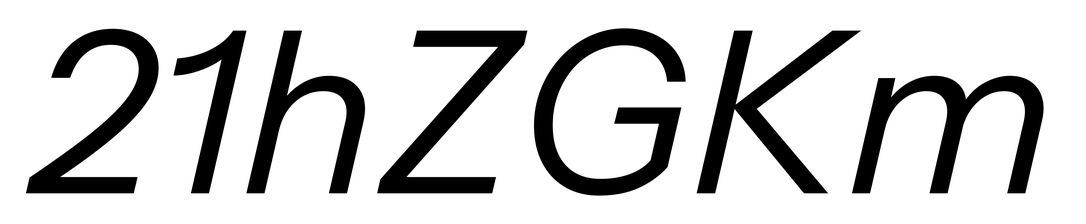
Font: InstrumentSans-Italic_Italic